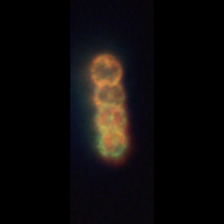
Taxon: Stephanopyxis
Group: Diatoms